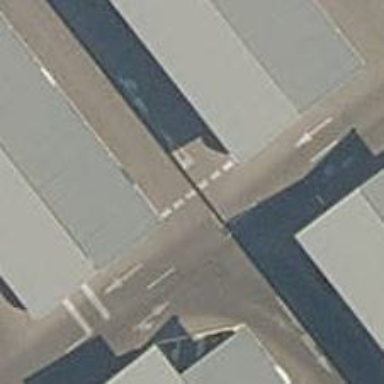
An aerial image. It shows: Road with "give way" sign.